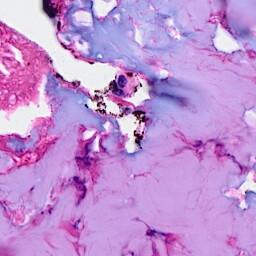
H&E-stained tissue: Breast